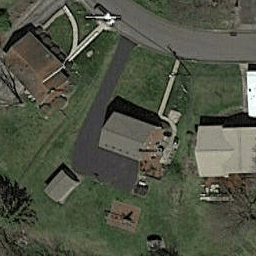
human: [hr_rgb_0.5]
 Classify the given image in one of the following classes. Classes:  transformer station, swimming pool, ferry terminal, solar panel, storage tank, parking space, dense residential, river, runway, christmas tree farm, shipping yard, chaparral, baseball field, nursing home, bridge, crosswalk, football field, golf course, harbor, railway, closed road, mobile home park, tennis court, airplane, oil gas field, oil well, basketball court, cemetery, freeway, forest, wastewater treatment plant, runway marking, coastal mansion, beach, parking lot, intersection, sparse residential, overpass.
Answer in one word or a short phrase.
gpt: sparse residential